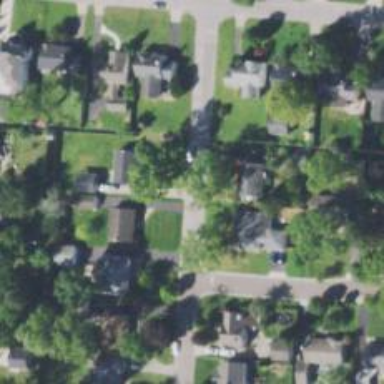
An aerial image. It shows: Residential driveway designated as service road.